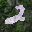
Label: 2